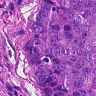
Metastatic tissue present: yes